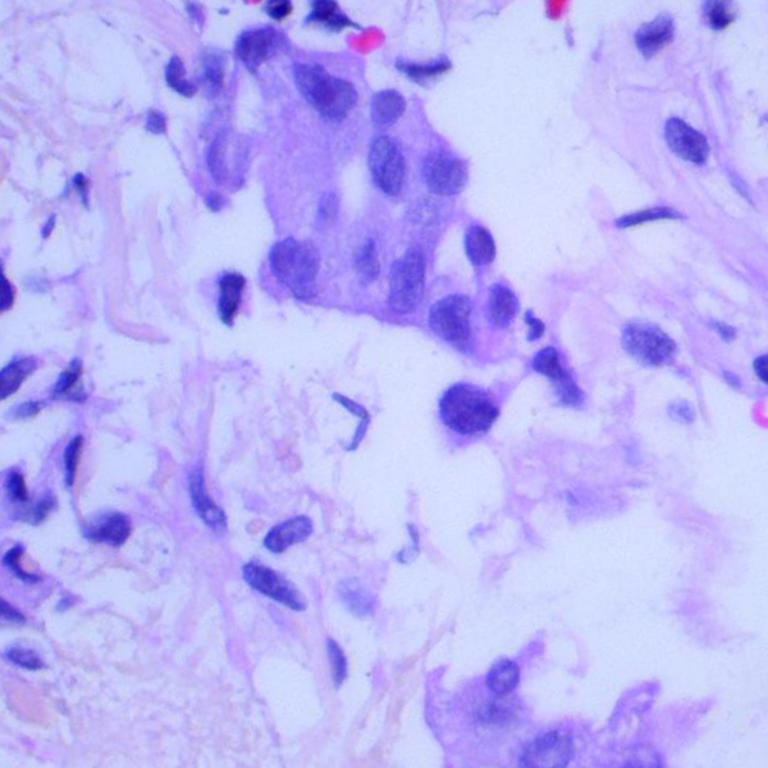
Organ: lung
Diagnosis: adenocarcinomas